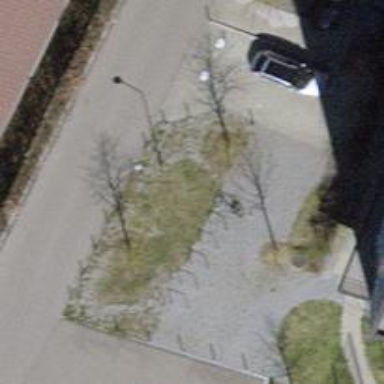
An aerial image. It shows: Bicycle parking area with stands available.